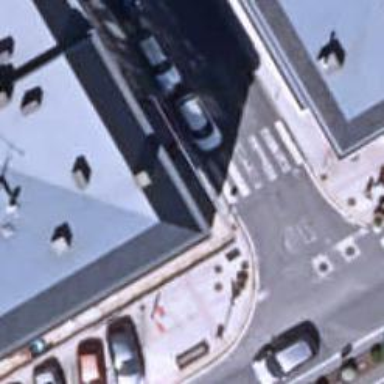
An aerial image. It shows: Clothing store.